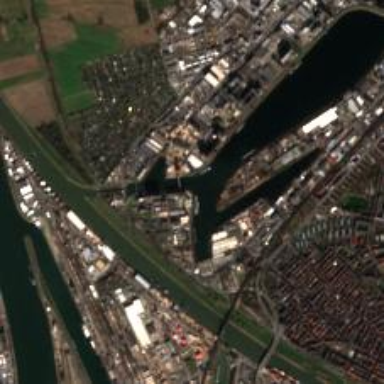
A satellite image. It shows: Man-made quay.